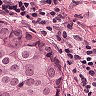
Metastatic tissue present: yes